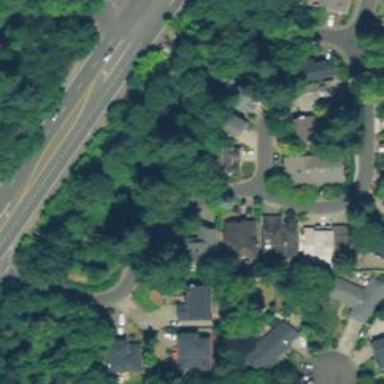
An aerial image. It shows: Residential road with sidewalk on the left.